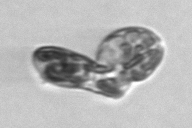
Label: Karenia